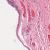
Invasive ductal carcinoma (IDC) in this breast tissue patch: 0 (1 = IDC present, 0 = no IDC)